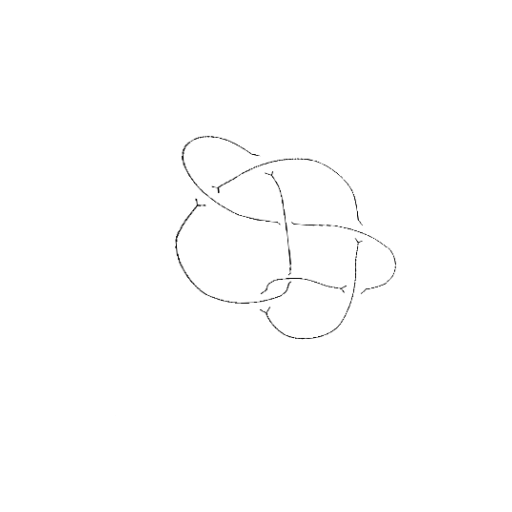
Crossing number: 7